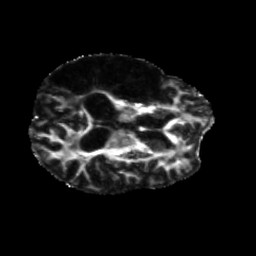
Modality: FA
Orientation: axial
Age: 51
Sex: male
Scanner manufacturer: siemens
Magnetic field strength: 3 T
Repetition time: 5.25 s
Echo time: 0.08 s